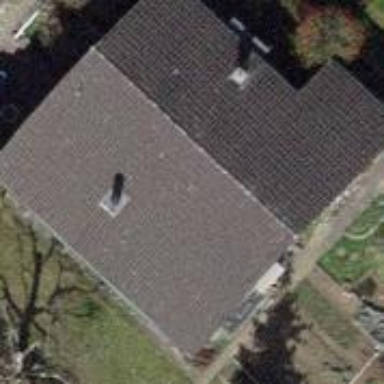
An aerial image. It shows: Detached building with gabled roof.